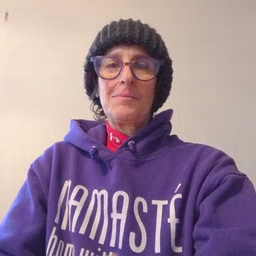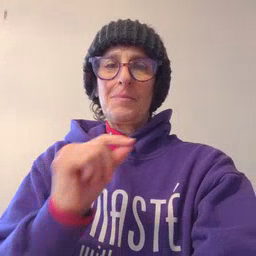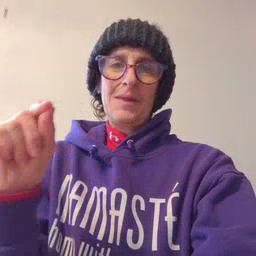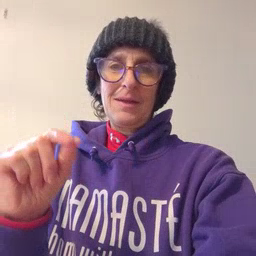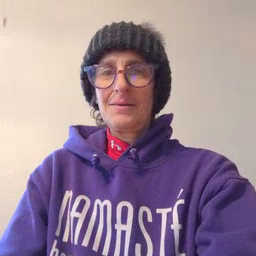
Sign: pen